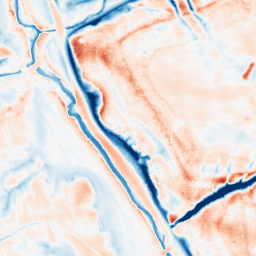
Category: edge_preserving
Decomposition family: guided
Decomposition parameters: radius: 8
eps: 1
Upsampling method: cubic_mitchell
Upsampling parameters: scale: 4
Upsampling scale: 4